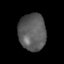
Tissue: skin
Cell type: Epithelial cells
Senescence score: 0.2661
Nuclear area (px): 991
Mean DAPI intensity: 91.808